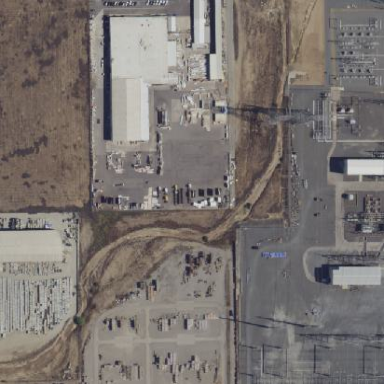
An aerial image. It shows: Industrial area.